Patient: sex F, age 69
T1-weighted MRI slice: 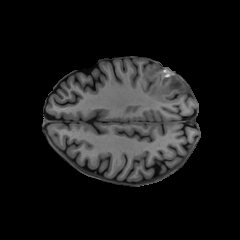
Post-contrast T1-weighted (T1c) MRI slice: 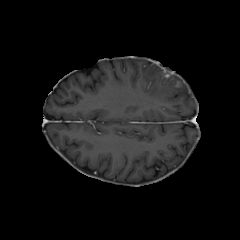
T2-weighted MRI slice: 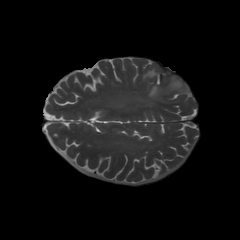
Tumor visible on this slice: yes
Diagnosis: Glioblastoma, IDH-wildtype
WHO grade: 4